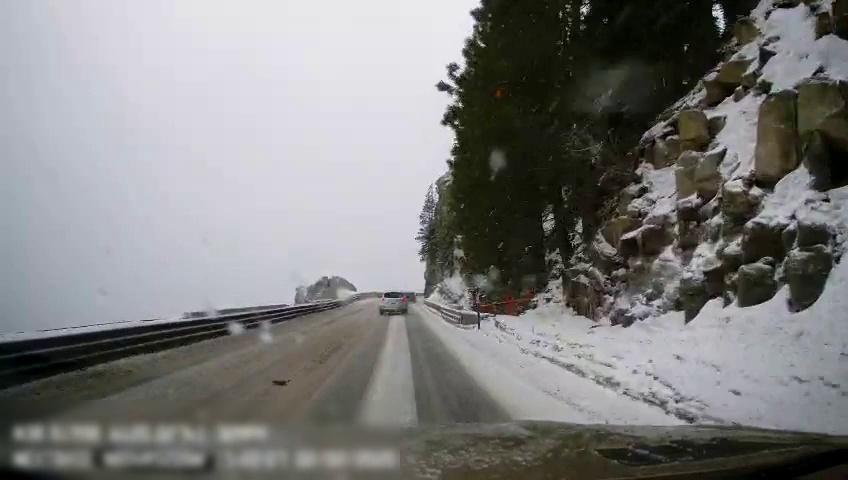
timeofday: Day
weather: Snowy
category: Drivable Space
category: Vehicles | SUV
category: Vehicles | Car